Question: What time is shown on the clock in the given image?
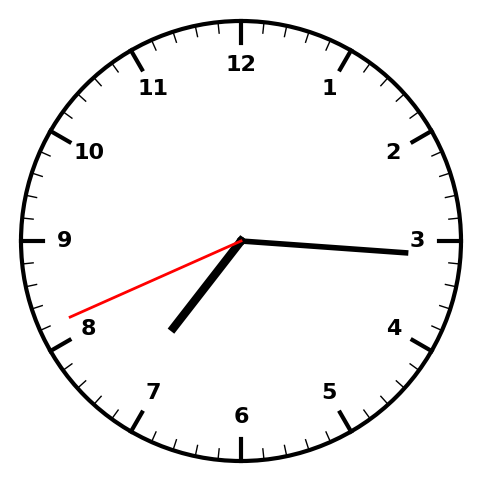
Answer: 07:15:41